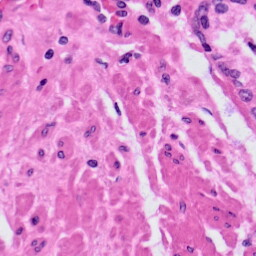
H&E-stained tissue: Prostate